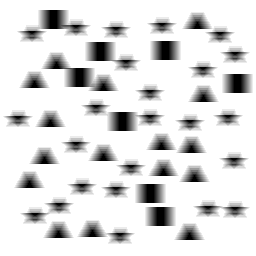
Squares: 8
Triangles: 16
Stars: 24
Total shapes: 48